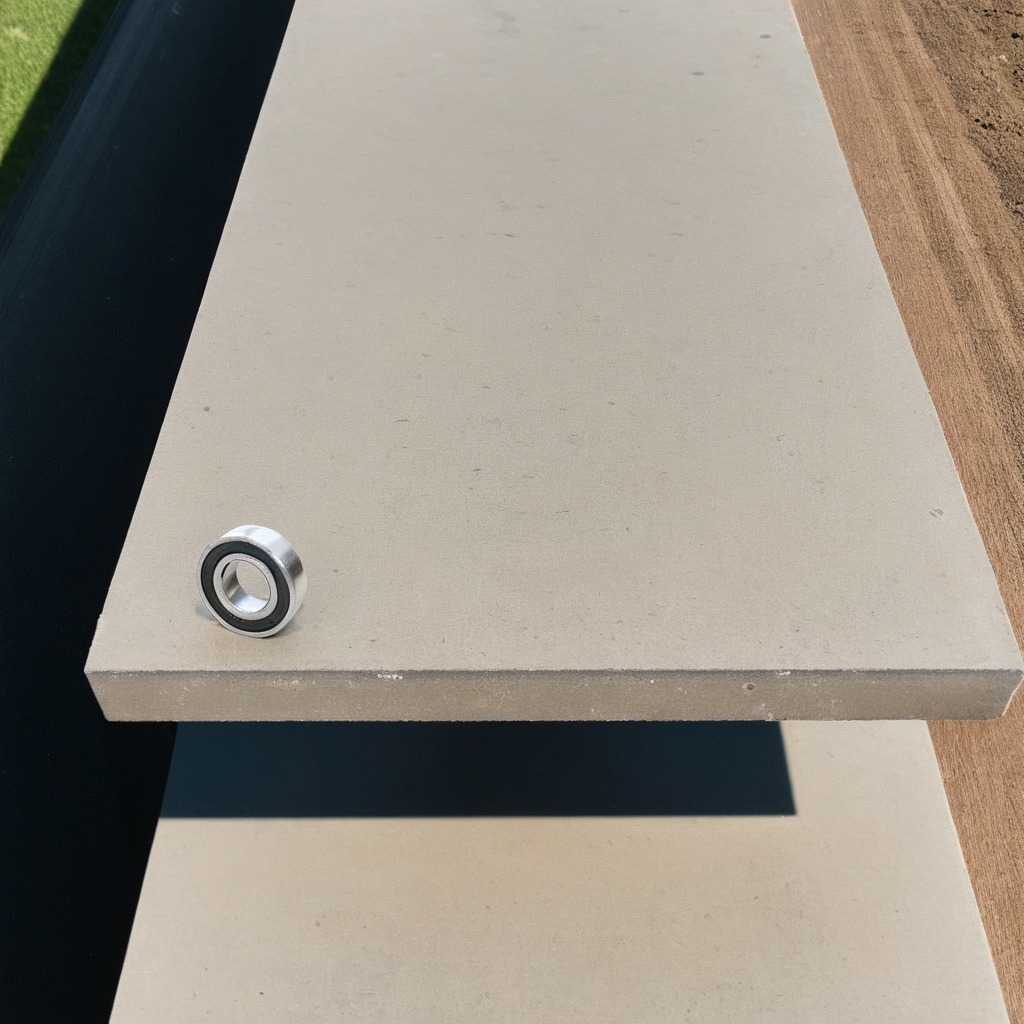
A metal ball bearing is lying on the concrete workbench.